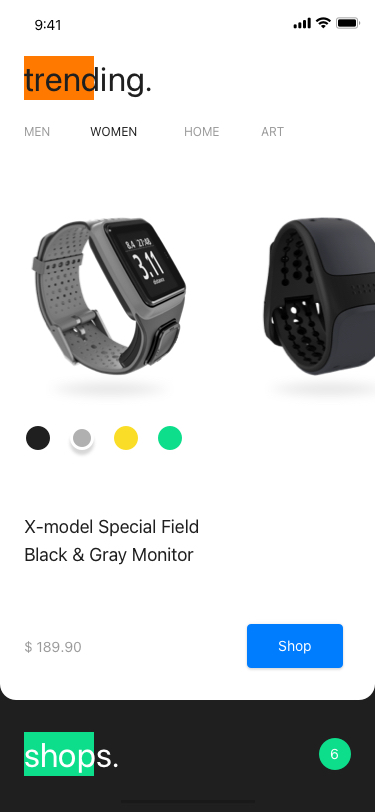
Text in this UI design:
shops.
6
X-model Special Field Black & Gray Monitor
$ 189.90
men
women
men
home
art
trending.
women